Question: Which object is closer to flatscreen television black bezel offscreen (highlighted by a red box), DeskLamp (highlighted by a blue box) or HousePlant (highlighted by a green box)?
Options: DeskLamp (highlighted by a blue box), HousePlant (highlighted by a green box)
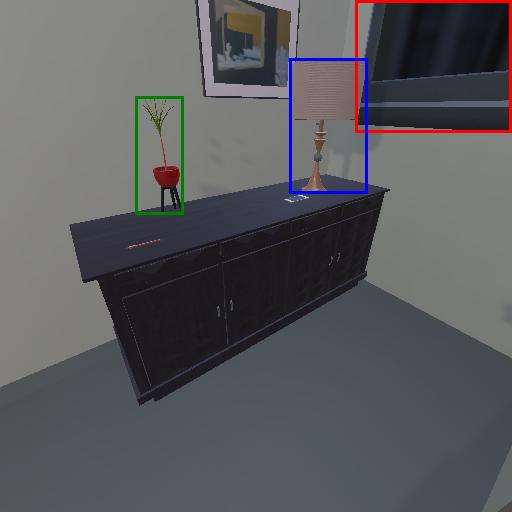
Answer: DeskLamp (highlighted by a blue box)